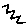
Label: zigzag